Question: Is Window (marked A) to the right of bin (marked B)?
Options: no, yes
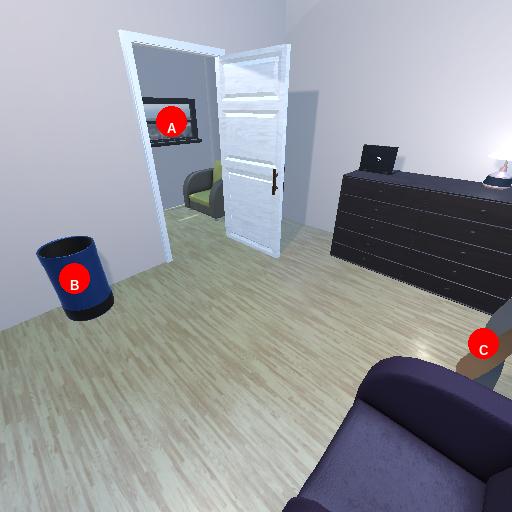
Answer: no